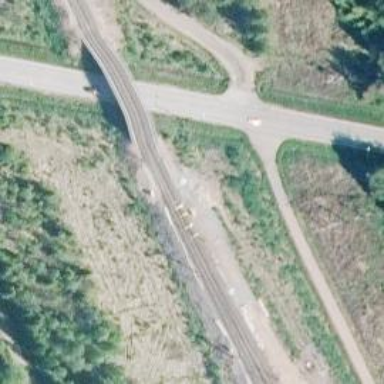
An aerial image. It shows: Continuous rail railway with electrified contact line.